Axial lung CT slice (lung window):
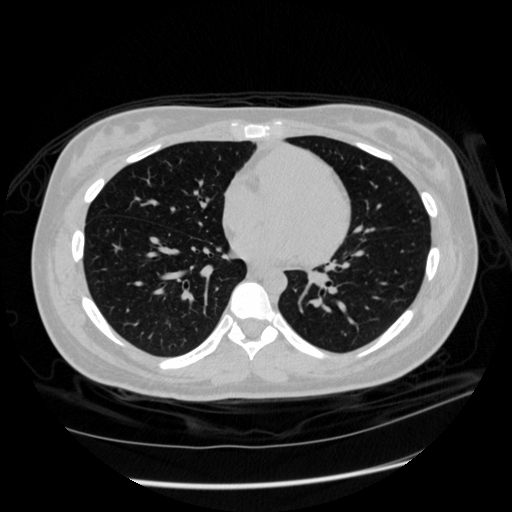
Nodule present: no